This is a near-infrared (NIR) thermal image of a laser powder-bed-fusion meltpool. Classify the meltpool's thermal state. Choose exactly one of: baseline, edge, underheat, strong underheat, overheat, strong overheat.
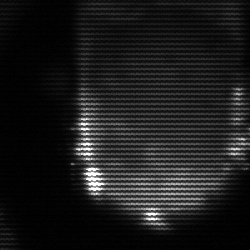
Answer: baseline